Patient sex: M
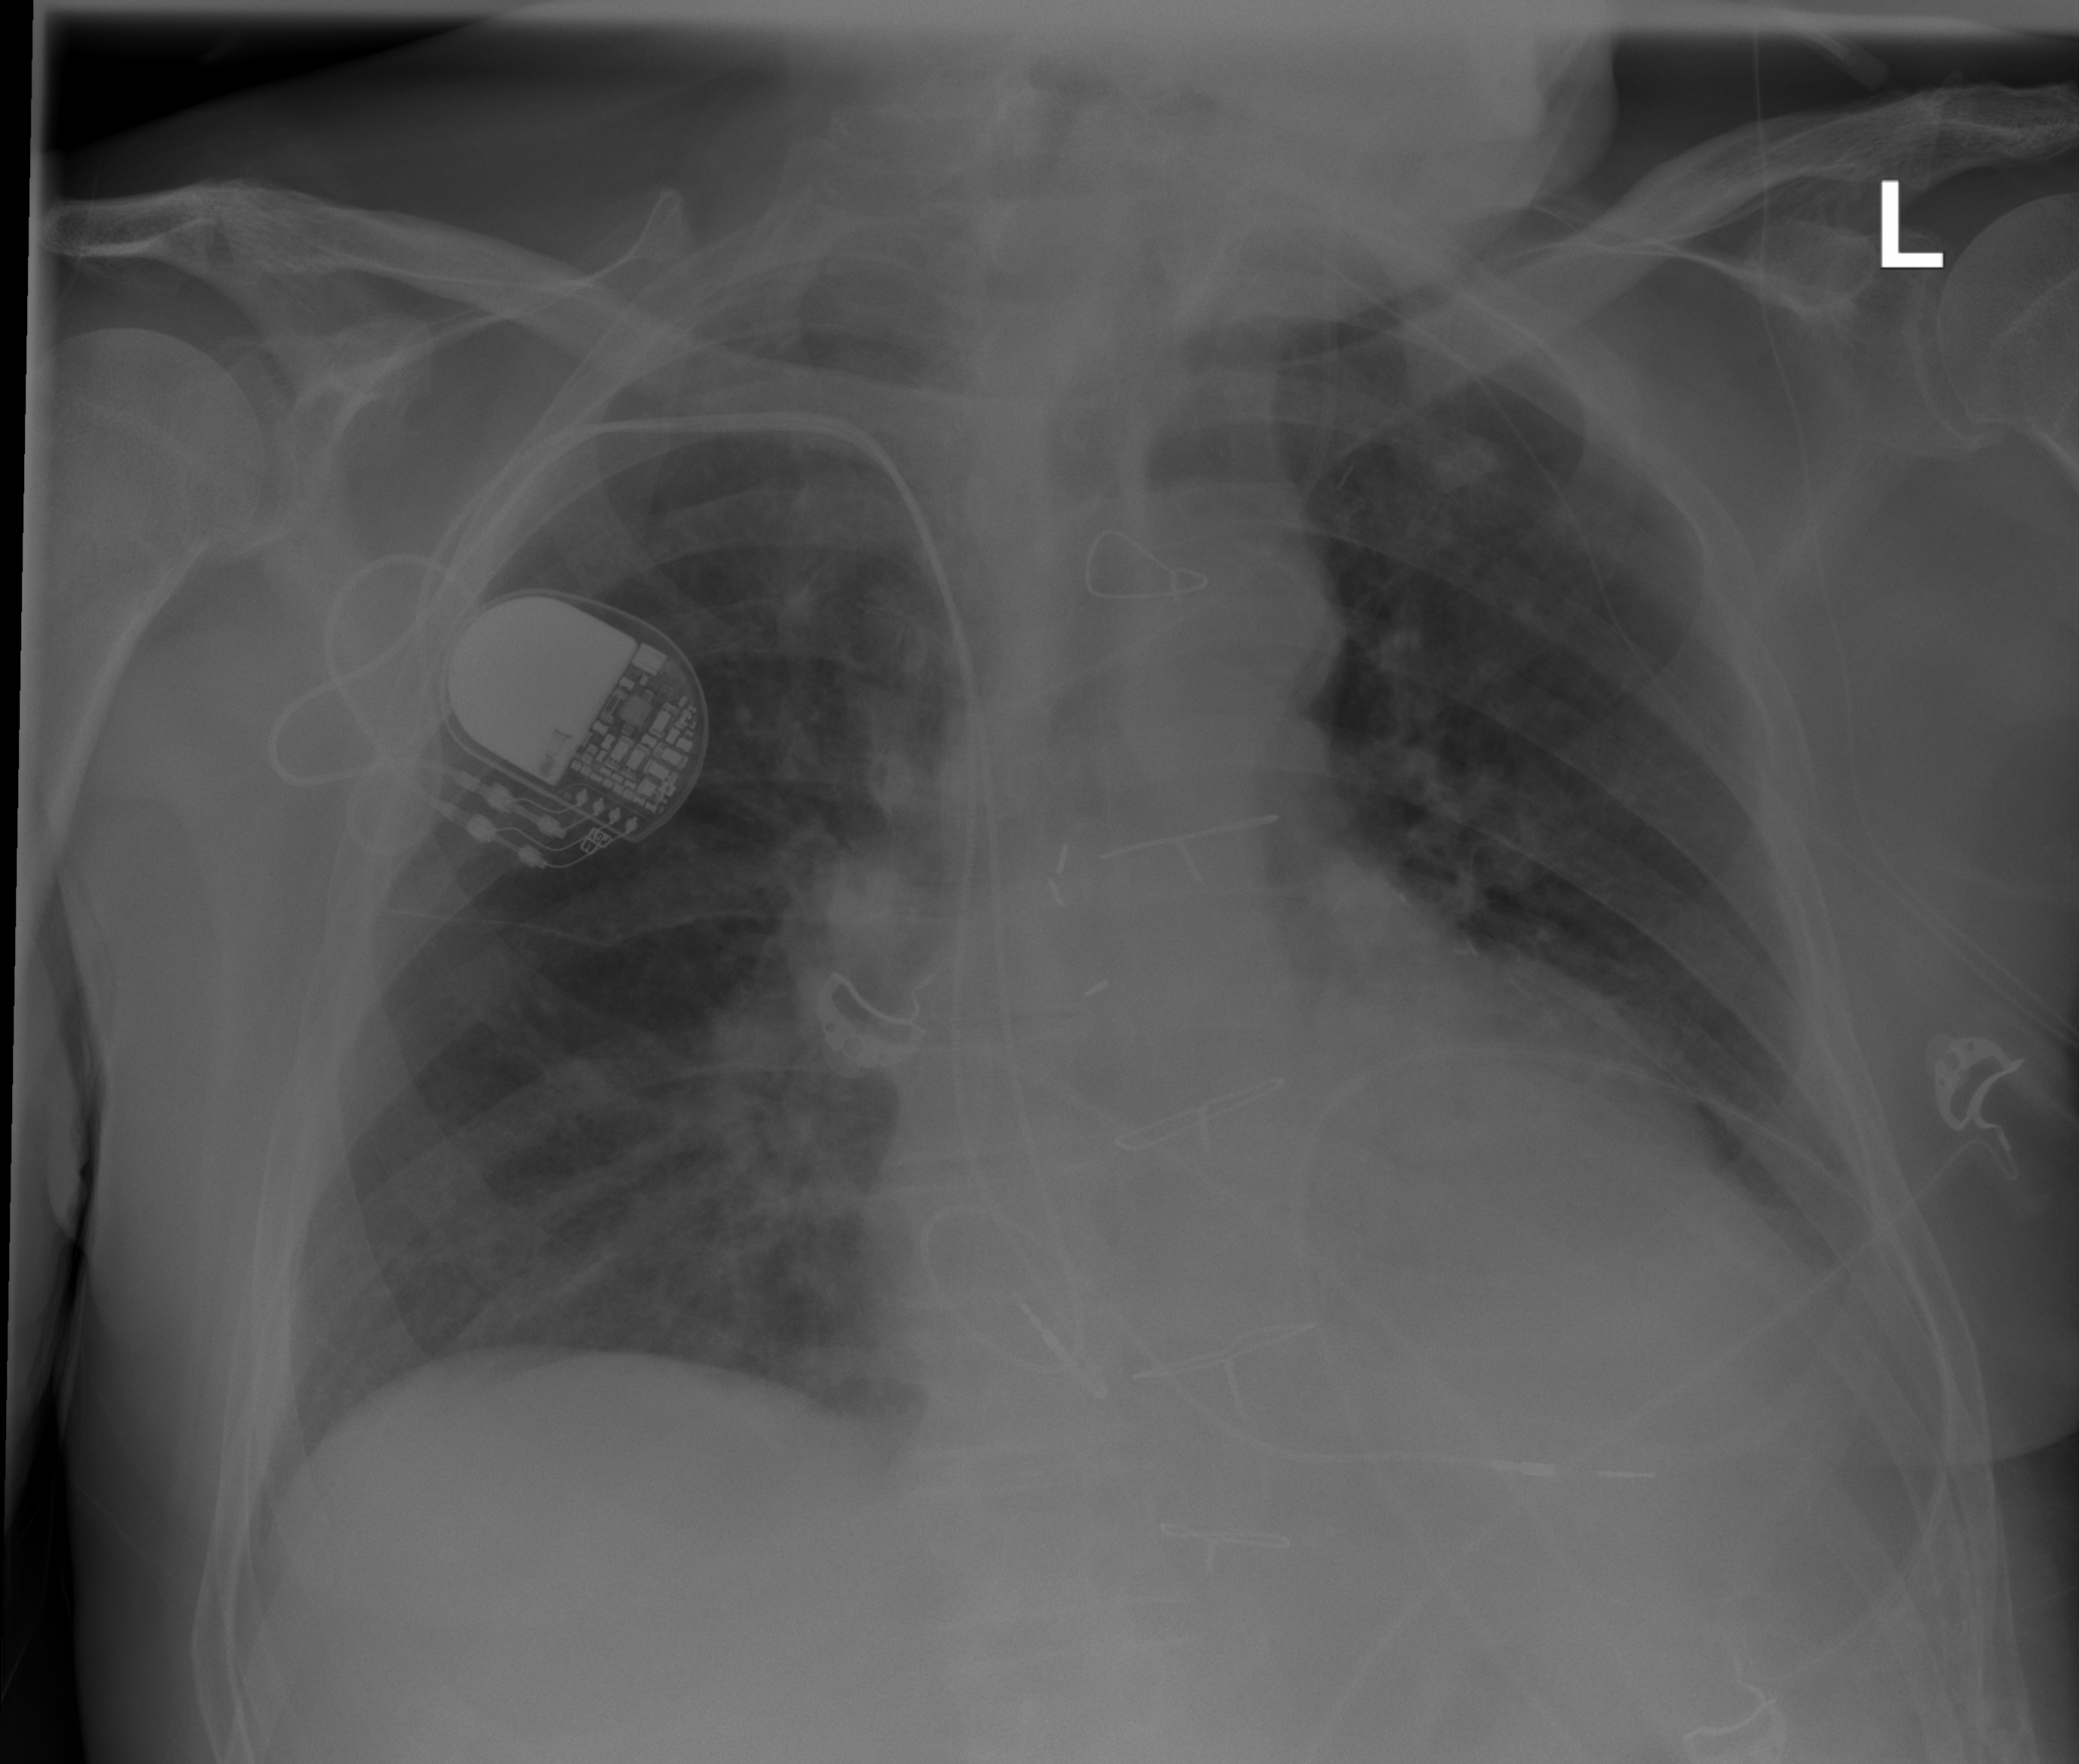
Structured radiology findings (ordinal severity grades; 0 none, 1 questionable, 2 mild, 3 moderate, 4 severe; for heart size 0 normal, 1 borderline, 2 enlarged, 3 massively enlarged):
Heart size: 0
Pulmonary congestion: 2
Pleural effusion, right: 0
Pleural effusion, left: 2
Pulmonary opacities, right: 2
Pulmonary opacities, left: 0
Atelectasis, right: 2
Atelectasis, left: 2